Question: I have the following image which I want to have the depth axis range like below :
(10 9.5 9 8.5 8 7.5 7 6 5 3 2 1 0.9 0.8 0.7 0.6 0.5 0.4 0.3 0.2 0.1 0) to show the data between depth 1 and 0 in larger scale, and I have the following code
'''
depths = [10 5 1 0.5 0; 10 5 1 0.5 0] % these are the real depths in meter
contourf(points,depths,RFU15102013_BloomAsMainPoint);
set(gca, 'XTick', points(1) : points(2), 'XTickLabel',{ 'LSB1', 'LSB2'});
ylabel('Depth(m)');
xlabel('Points');
title('Date: 15.10.2013');
'''
this is the image :

how can I do that?
Real Data:
'RFU15102013_BloomAsMainPoint = [ 2.71 1.23 1.30 1.20 14.37 ; 2.51 1.36 1.01 1.24 1.15];'
'points = [1 1 1 1 1; 2 2 2 2 2 ];'
'depths = [10 5 1 0.5 0; 10 5 1 0.5 0];'
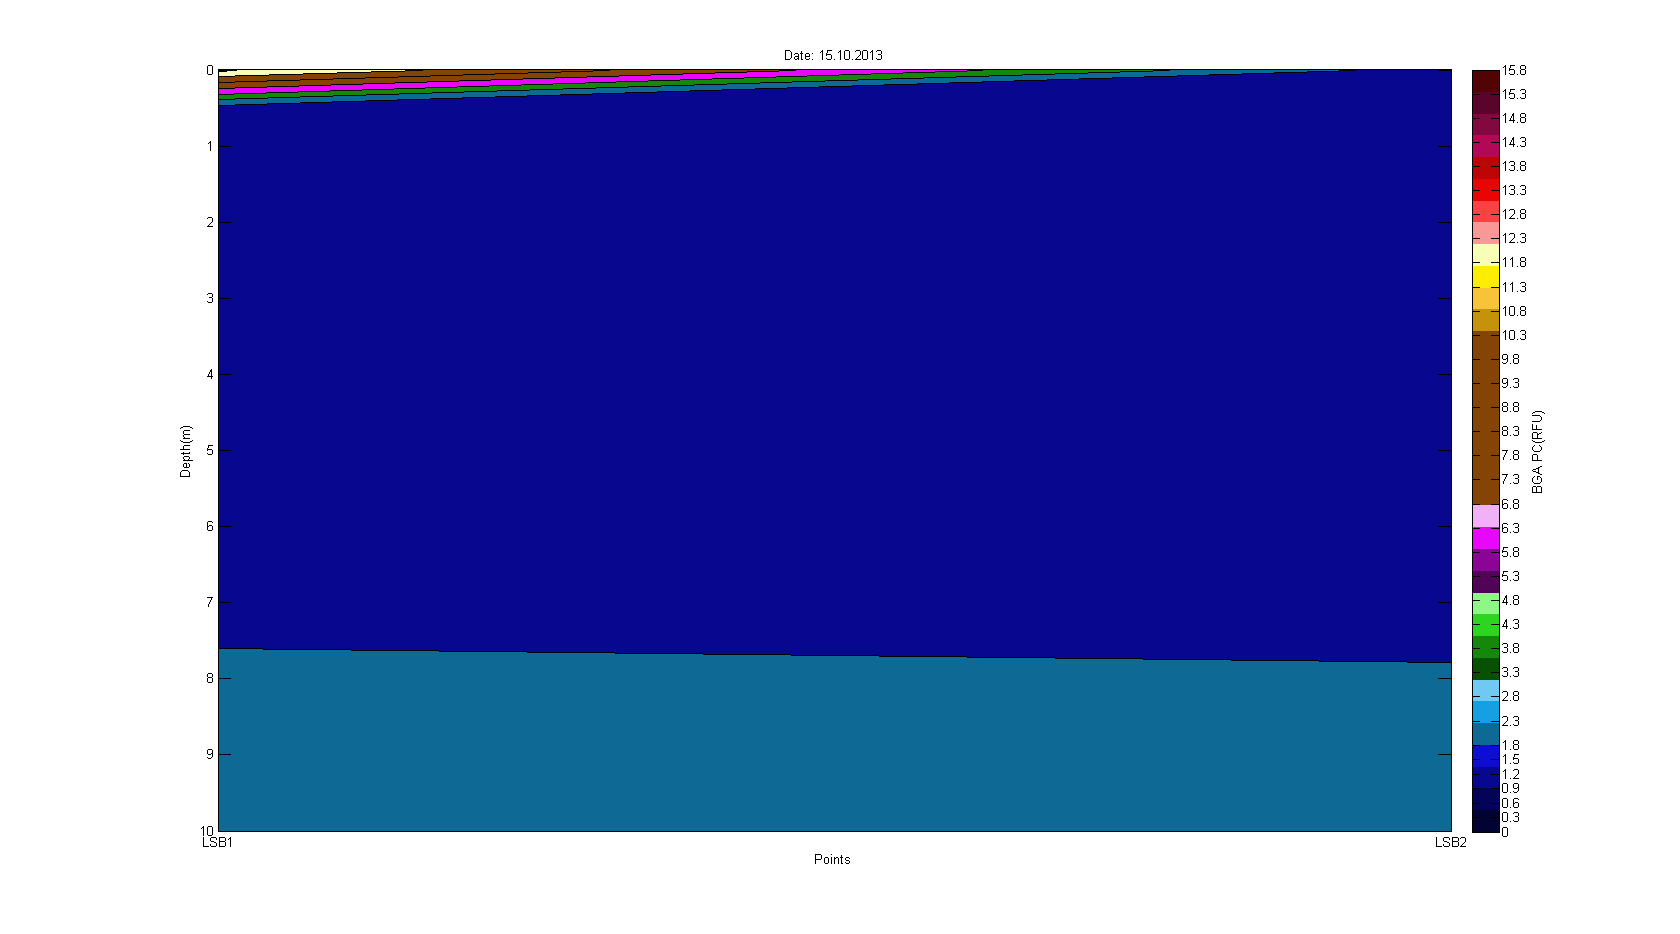
Answer: As most of a data changes around zero it could be enough to change scaling of Y axis. Here is an example
'''
close all; clear all;
z = [ 2.71 1.23 1.30 1.20 14.37 ; 2.51 1.36 1.01 1.24 1.15];
x = repmat([1; 2], 1, 5);
y = repmat([10 5 1 0.5 0], 2, 1);
% plotting with equally spaced y-s
h = subplot(1,2,1);
contourf(x,y,z);
y2 = log(y + 0.25);
yTicks = linspace(min(y2(1,:)), max(y2(1,:)), 10);
% plotting with logarithmically spaced y-s
h = subplot(1,2,2)
contourf(x,y2,z);
set(h,'YTick', yTicks)
set(h,'YTickLabel', exp(yTicks) - 0.25);
print('-dpng','scaling.png')
'''
The result

This way any monotonic continuous function for axis scaling can be applied.